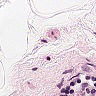
Metastatic tissue present: no